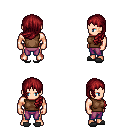
a pixel art fantasy rpg character, male body template, human, light skin, brown sleeveless shirt, magenta pants, brunette left-swept hairstyle, gray slippers, four views (front, back, left, right), 2x2 character sprite sheet, small pixel art, hard edges, no anti-aliasing